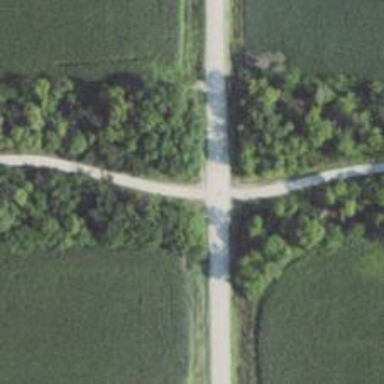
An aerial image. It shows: Road with stop sign.